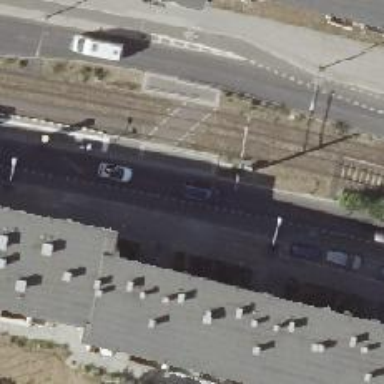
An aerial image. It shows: Unmarked crossing with pedestrian island.